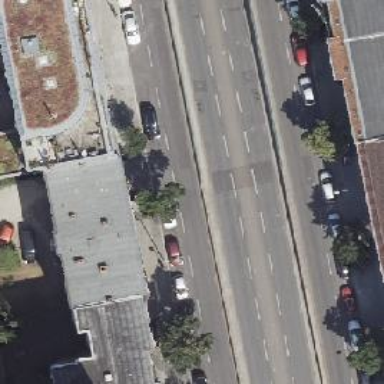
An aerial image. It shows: Sidewalk.